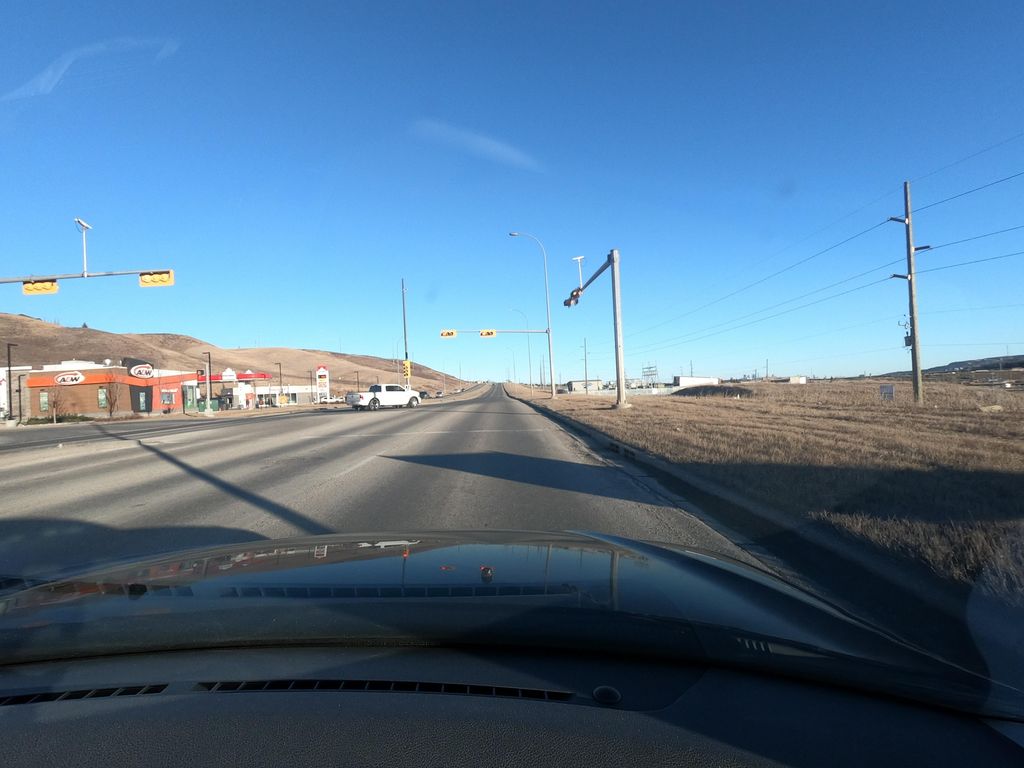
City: calgary